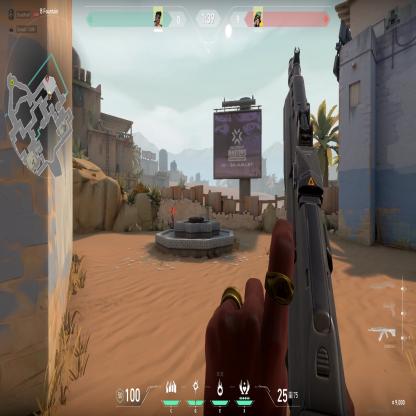
Label: enemy